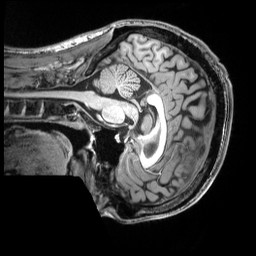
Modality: T1w
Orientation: sagittal
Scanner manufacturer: siemens
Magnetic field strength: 3 T
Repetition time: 2.5 s
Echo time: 0.00343 s